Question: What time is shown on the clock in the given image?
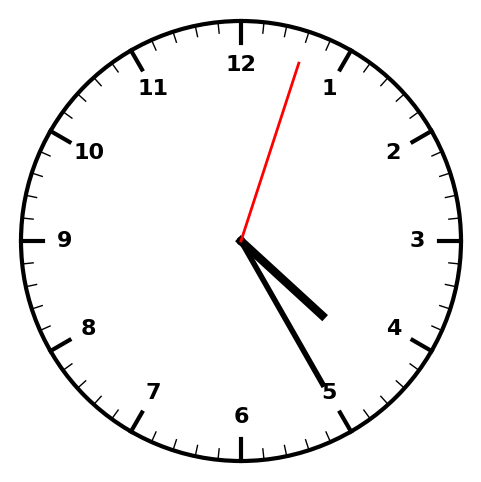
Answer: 04:25:03